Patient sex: M
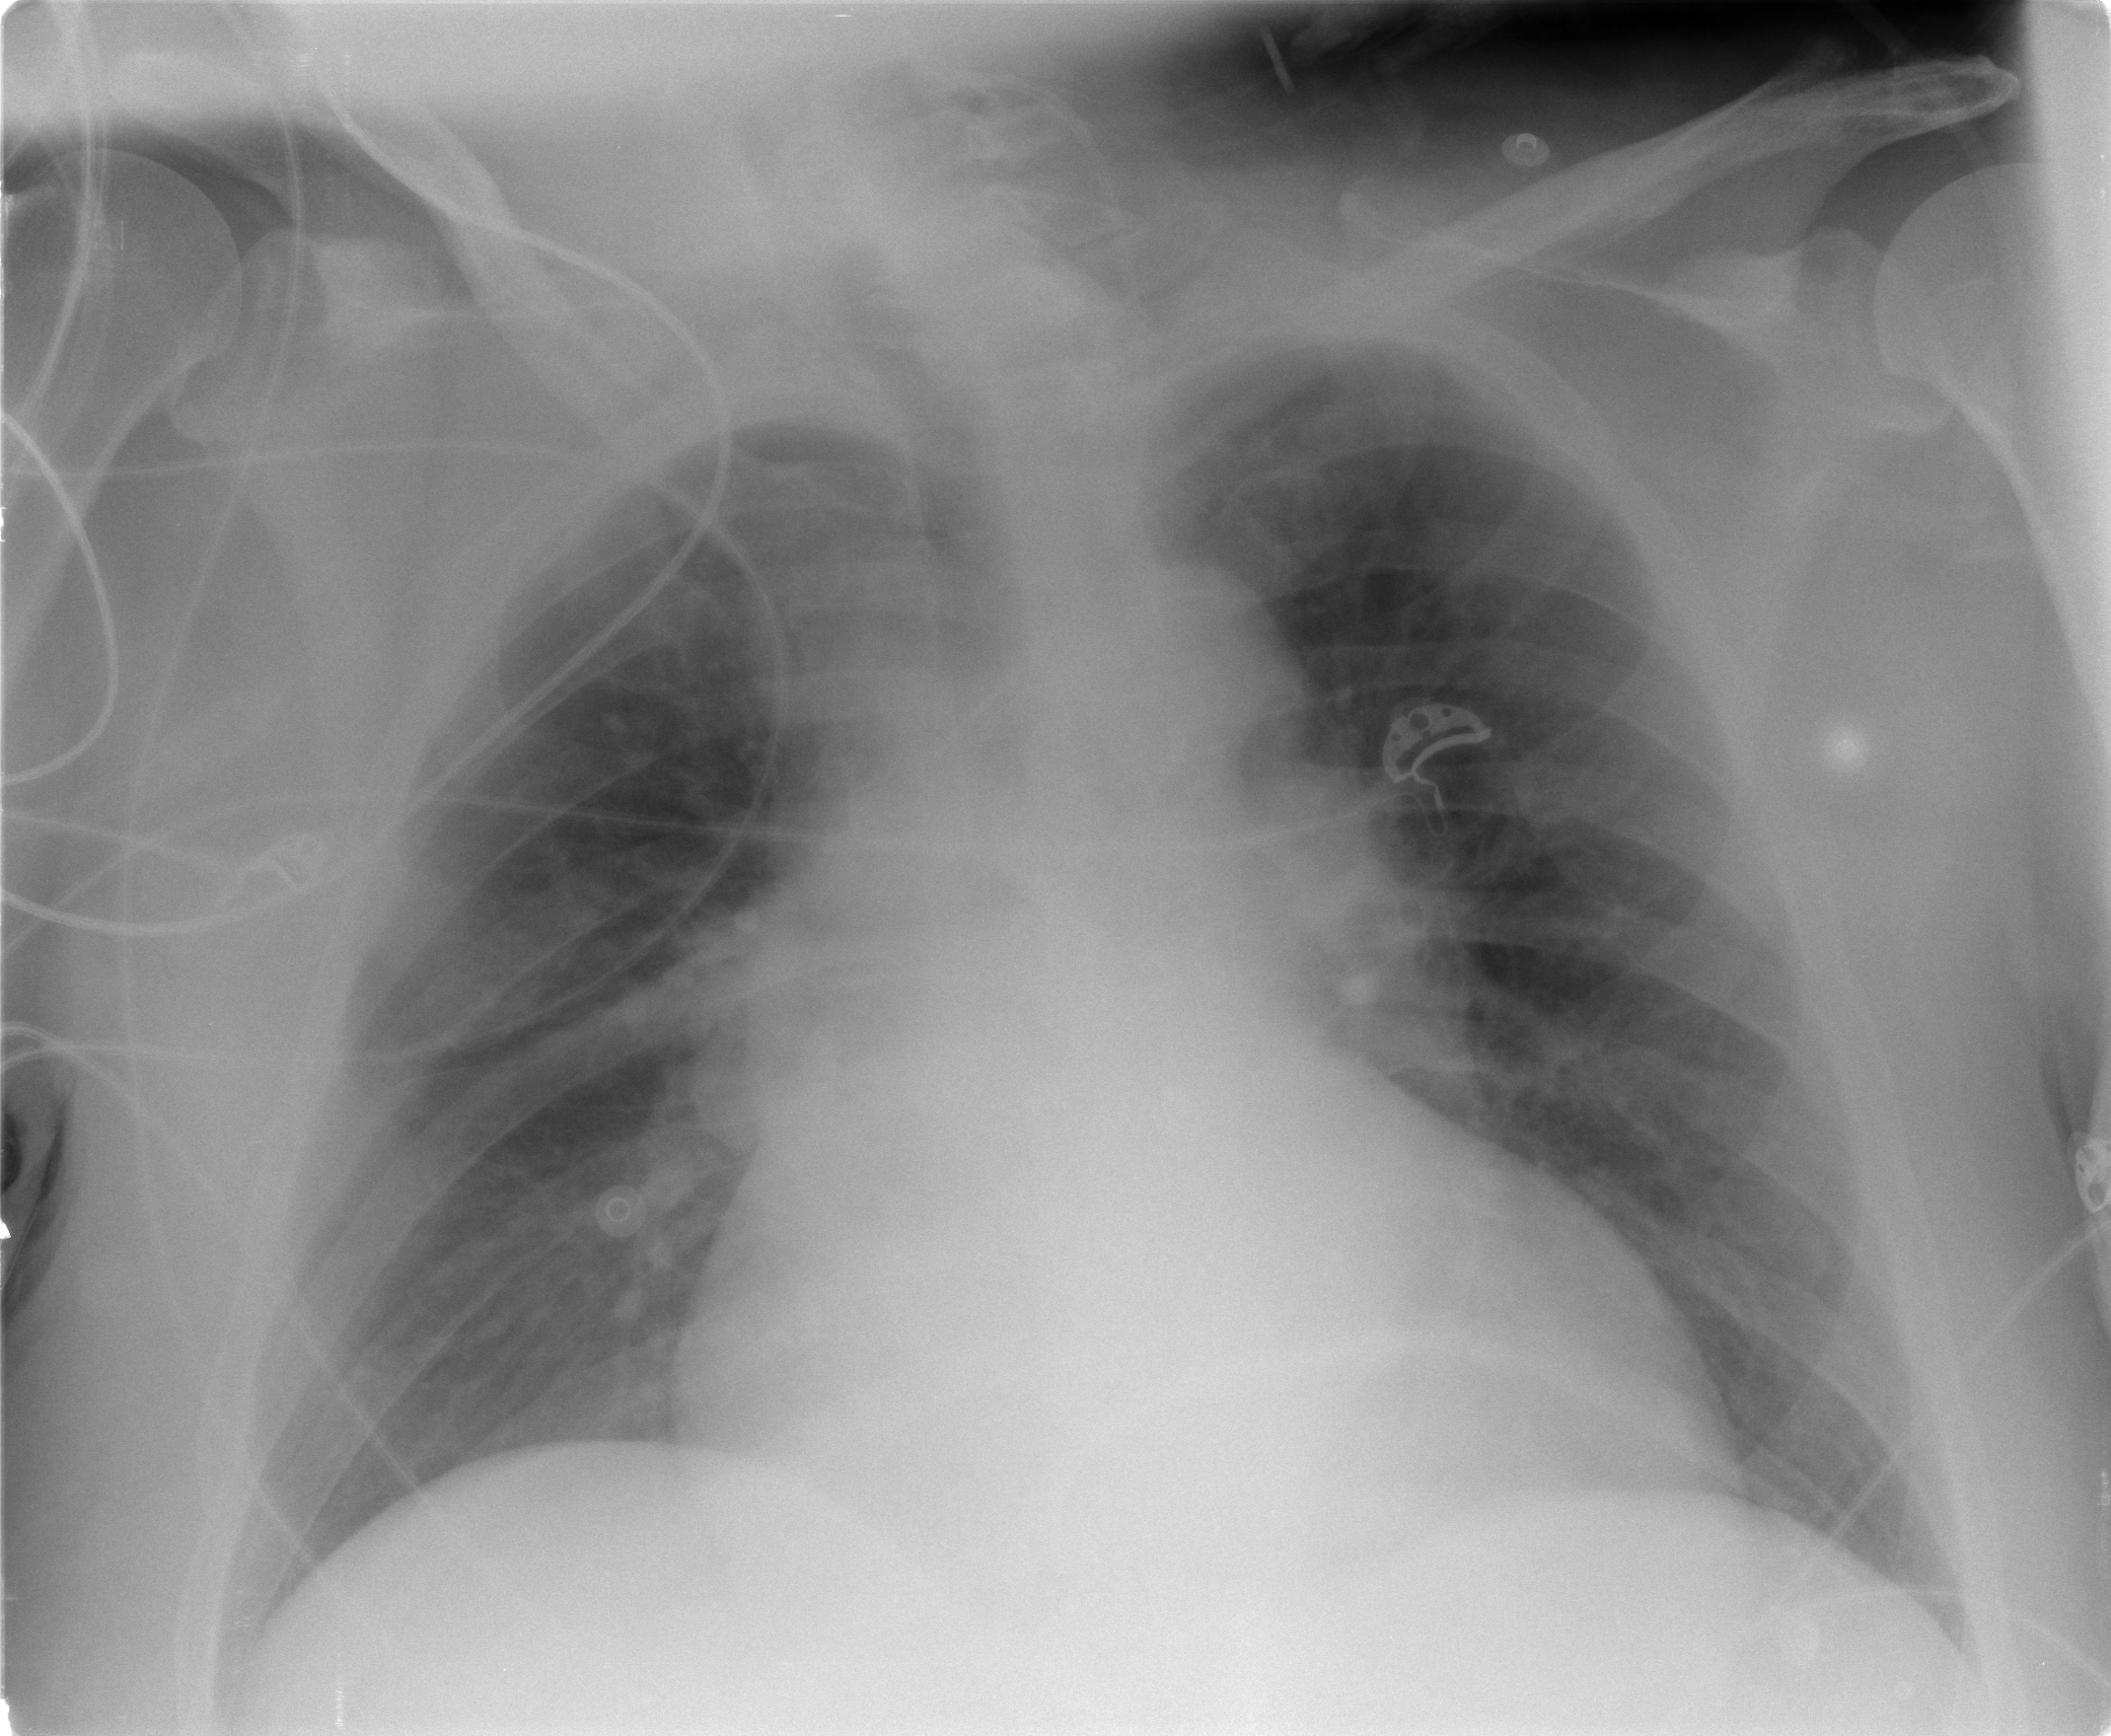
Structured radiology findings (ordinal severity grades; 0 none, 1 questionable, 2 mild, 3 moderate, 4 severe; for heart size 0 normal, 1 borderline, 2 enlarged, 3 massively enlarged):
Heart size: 2
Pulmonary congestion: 2
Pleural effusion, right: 0
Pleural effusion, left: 0
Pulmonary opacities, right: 0
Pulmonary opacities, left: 0
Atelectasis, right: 0
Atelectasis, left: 0